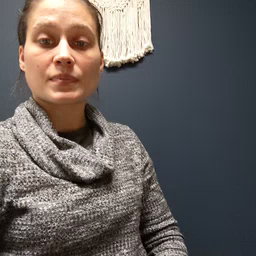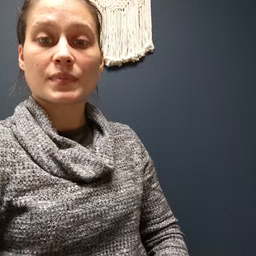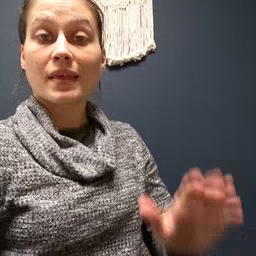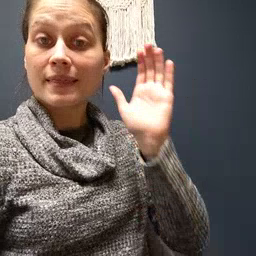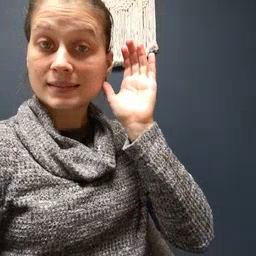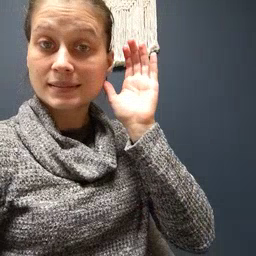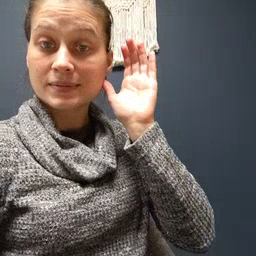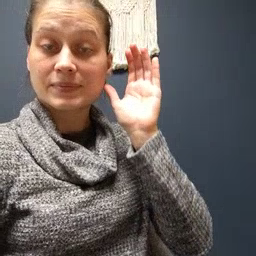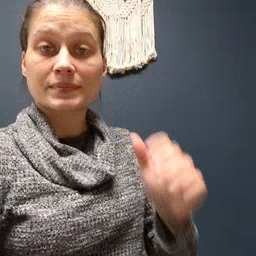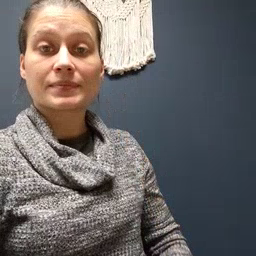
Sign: listen